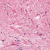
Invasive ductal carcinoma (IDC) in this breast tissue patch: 0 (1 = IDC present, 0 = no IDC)